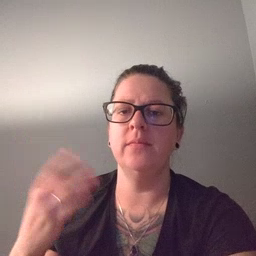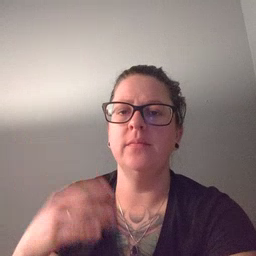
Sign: open